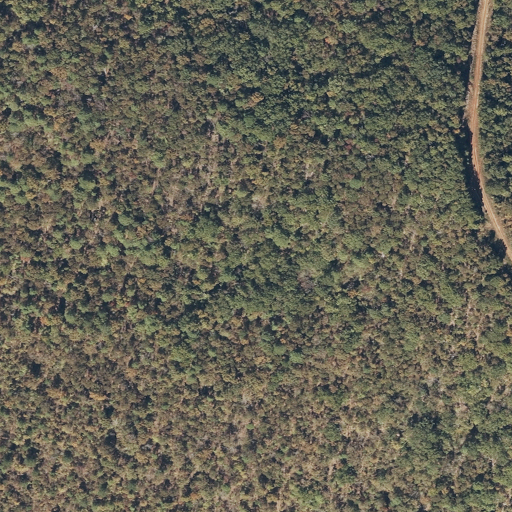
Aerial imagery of mountain in Alabama named Bald Mountain containing only deciduous forest